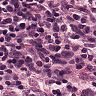
Metastatic tissue present: no